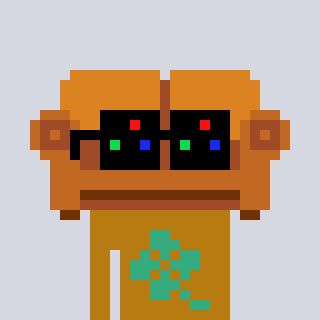
a pixel art character with square black sunglasses, a couch-shaped head and a gold-colored body on a cool background